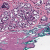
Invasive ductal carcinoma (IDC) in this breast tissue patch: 0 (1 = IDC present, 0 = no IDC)